Identify the transformations in the second image compared to the first.
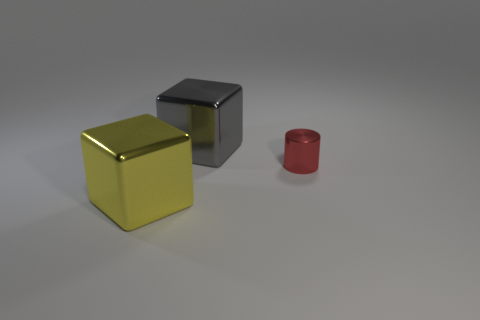
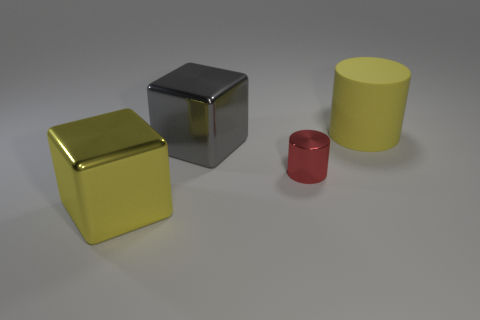
the large rubber cylinder has been newly placed
the big yellow matte thing has been added
the big cylinder has been newly placed
the yellow rubber cylinder has been newly placed
the big yellow rubber cylinder has been added
the big yellow matte cylinder that is to the right of the gray thing has been newly placed
the big yellow matte cylinder that is on the right side of the gray block has been newly placed
the big yellow matte cylinder that is right of the large gray cube has been newly placed
the big yellow matte cylinder that is behind the gray block has appeared